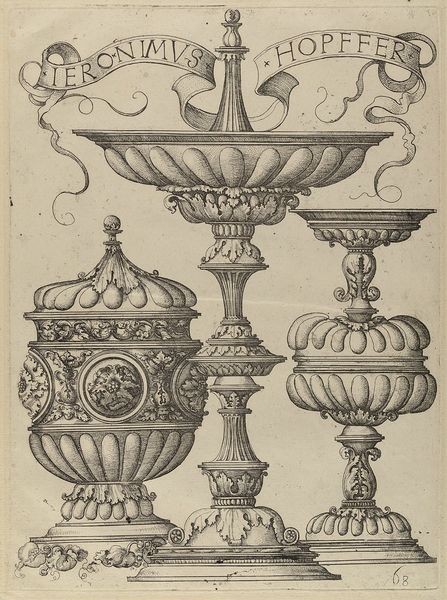
Titel: Drei Gefäßentwürfe
Künstler: Hieronymus Hopfer
Standort: Hamburg
Institution: Museum für Kunst und Gewerbe Hamburg
Schlagwörter: schale, renaissance, krug, papier, grafik, graphik, banner, ornamente, fotografie, photographie, becher, deckel, druckgraphik, druckgrafik, radierung, kunstgewerbe, laubwerk, pokal, kupferstich, goldschmiedekunst, kunsthandwerk, deckelpokal, banderole, schriftband, gerippt, reproduktionen, industriedesign, druckerzeugnisse, pflanzenornamente, gefäß, behälter, ornamentstich, vorlageblätter, doppelpokal, buckelornament, hieronimus hopfer